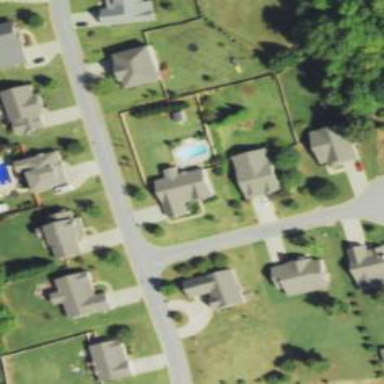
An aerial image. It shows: Outdoor swimming pool on leisure land.